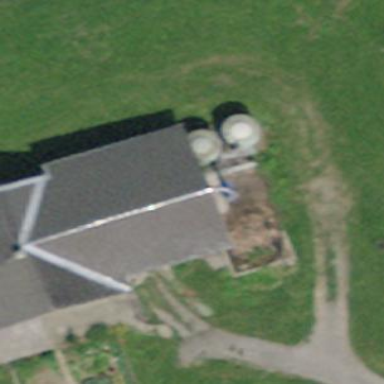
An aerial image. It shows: Farm building.